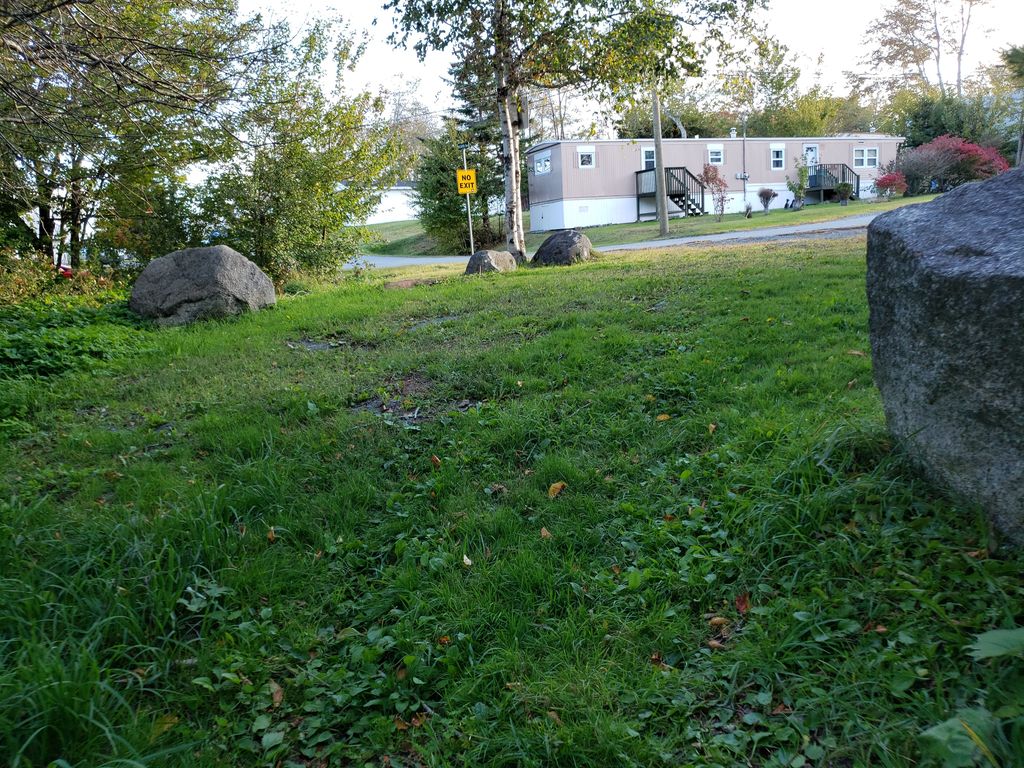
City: halifax